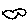
Label: cloud